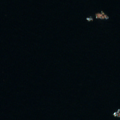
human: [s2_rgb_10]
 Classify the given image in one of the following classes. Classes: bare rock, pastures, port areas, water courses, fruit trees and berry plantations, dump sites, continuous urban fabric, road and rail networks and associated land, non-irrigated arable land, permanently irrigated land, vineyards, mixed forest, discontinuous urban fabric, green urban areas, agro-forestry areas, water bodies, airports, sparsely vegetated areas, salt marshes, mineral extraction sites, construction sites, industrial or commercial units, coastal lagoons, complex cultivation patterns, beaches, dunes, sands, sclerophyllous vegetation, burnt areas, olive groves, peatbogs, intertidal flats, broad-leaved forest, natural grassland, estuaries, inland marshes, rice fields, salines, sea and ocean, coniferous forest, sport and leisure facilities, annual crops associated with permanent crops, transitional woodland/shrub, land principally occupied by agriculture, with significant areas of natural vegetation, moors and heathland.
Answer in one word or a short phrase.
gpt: sea and ocean